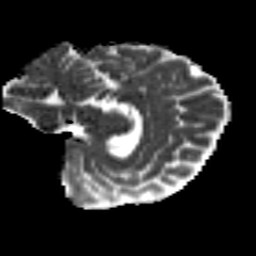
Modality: MD
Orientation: sagittal
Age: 33
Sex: female
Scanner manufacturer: siemens
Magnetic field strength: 3 T
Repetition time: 8.8 s
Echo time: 0.085 s